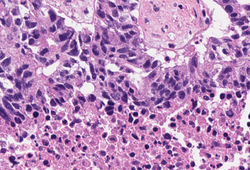
Tumor epithelial tissue: yes
Tumor-associated stroma tissue: yes
Normal tissue: no